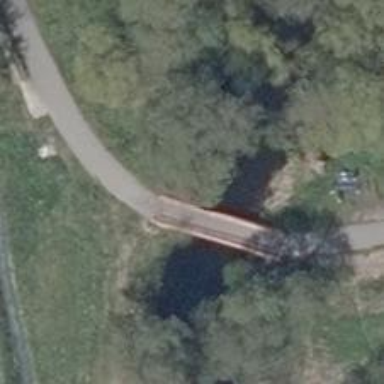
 crossing over bridge with dedicated bicycle lane."